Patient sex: M
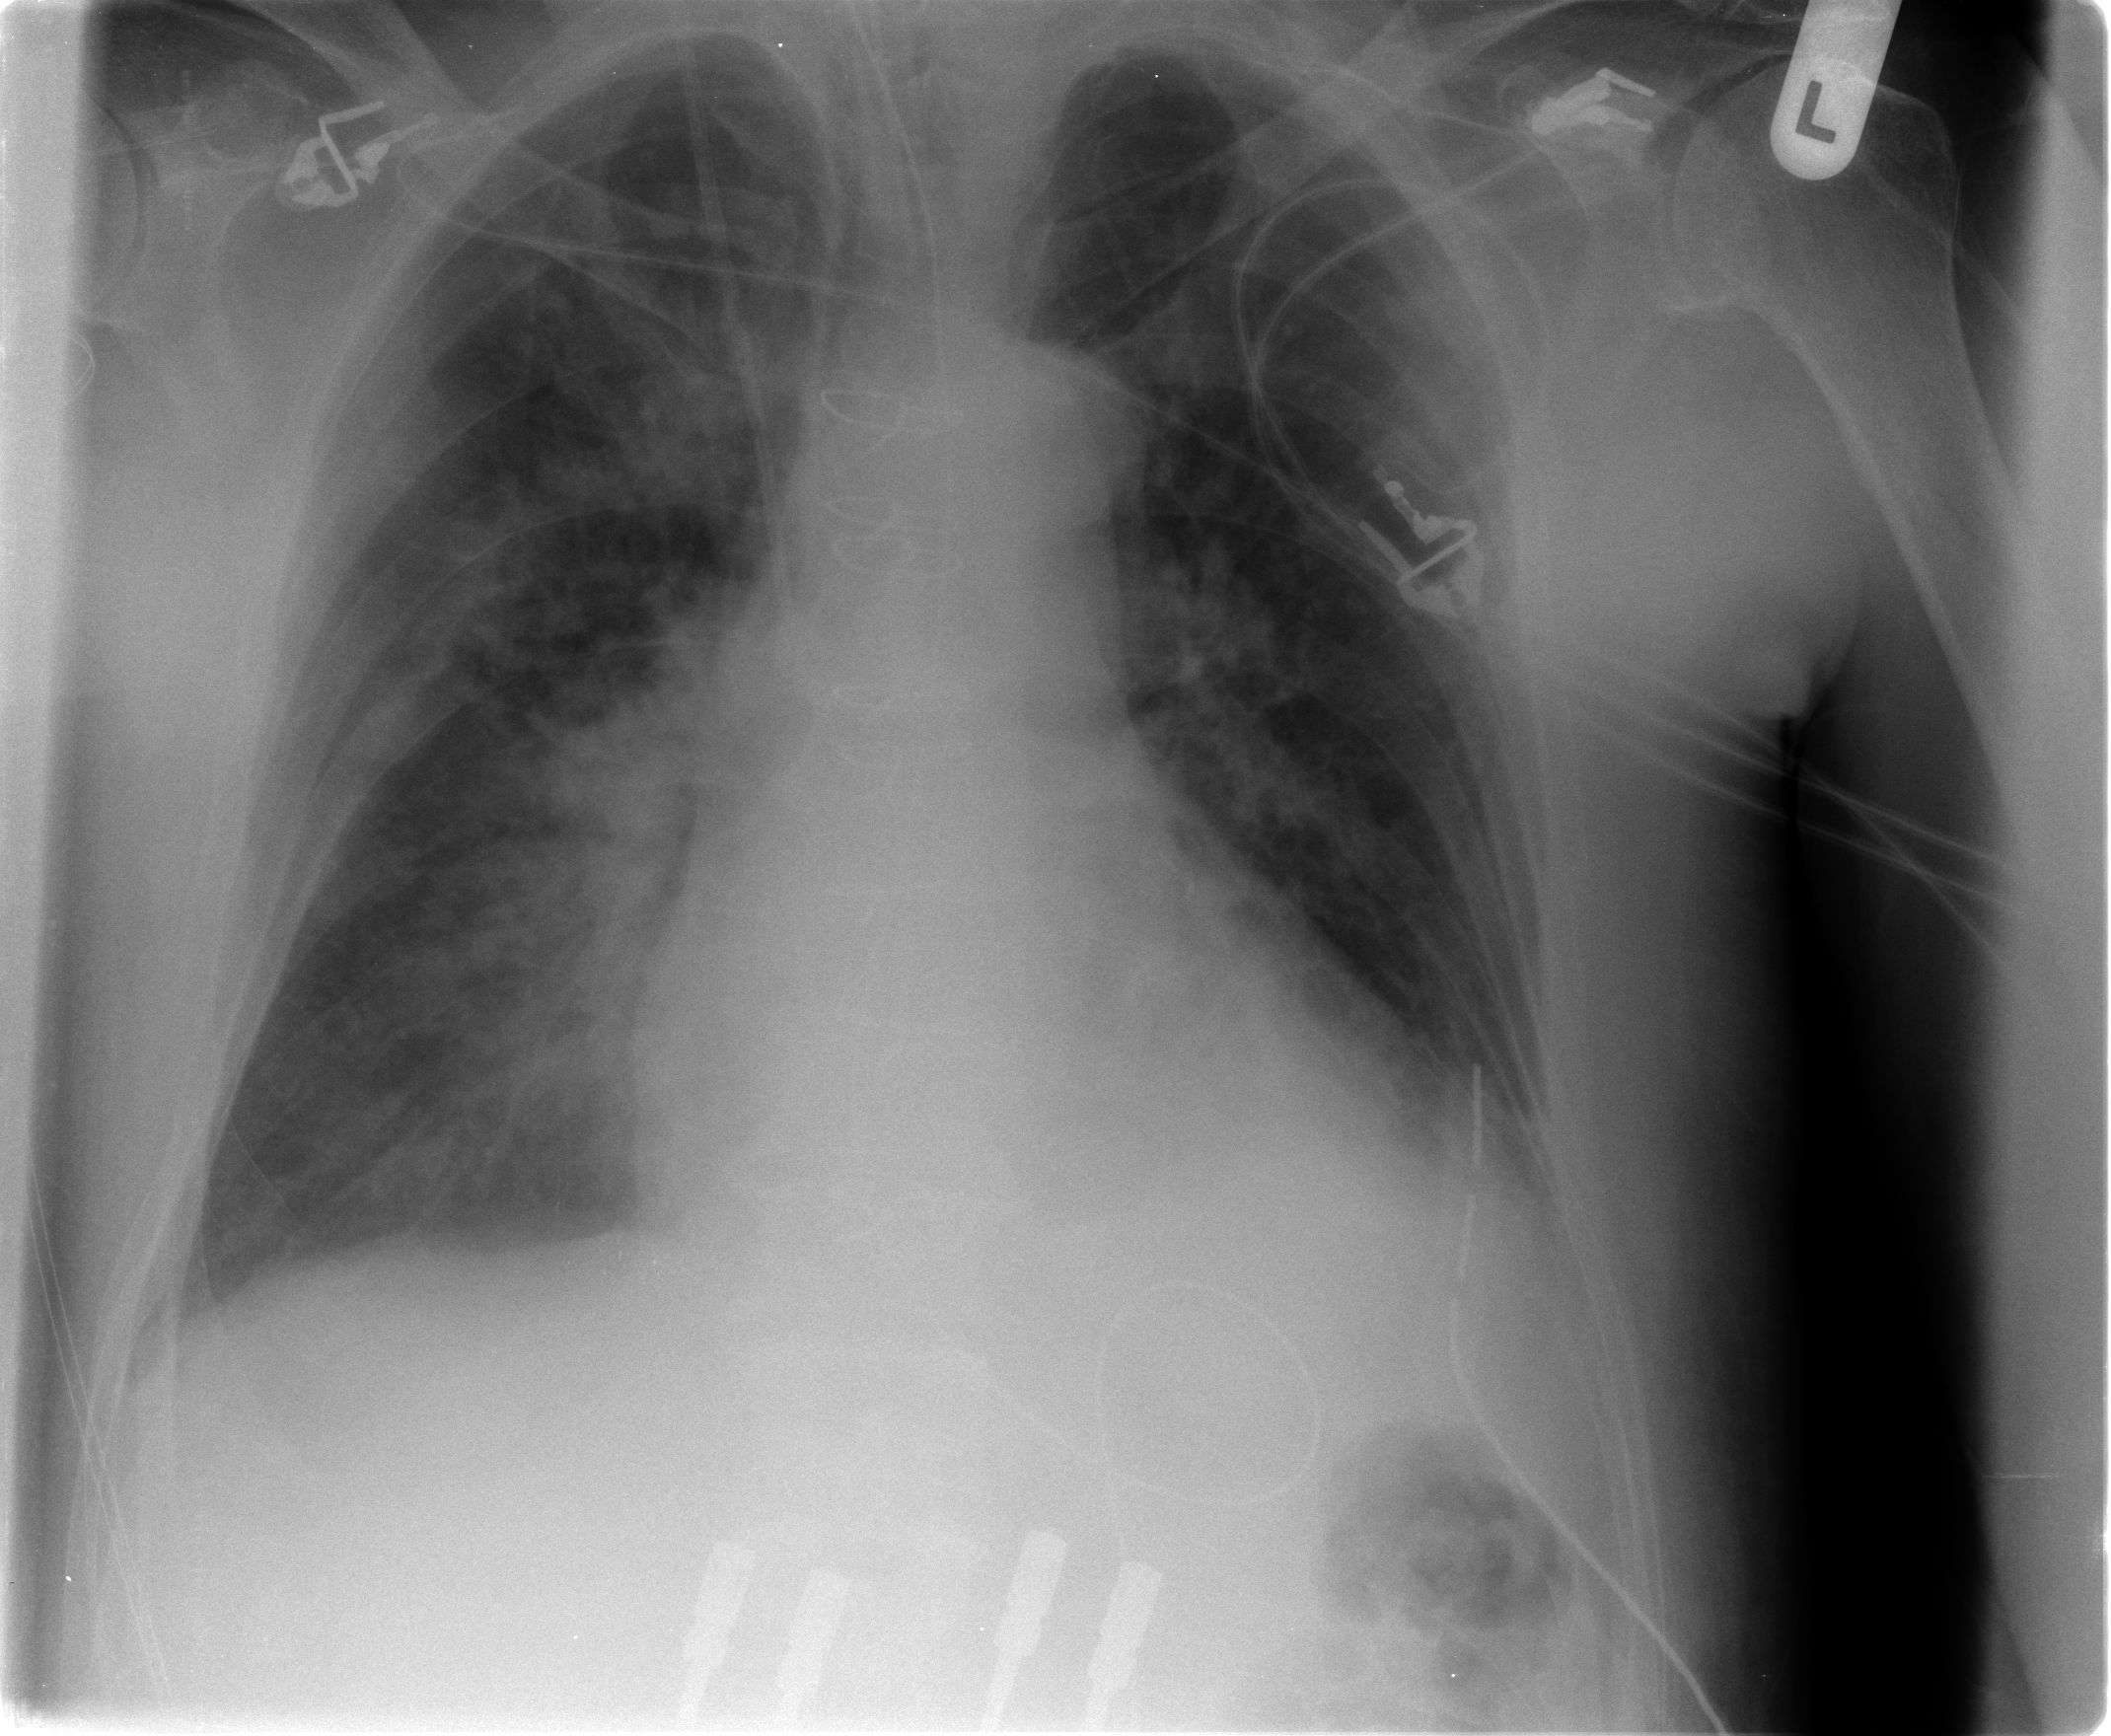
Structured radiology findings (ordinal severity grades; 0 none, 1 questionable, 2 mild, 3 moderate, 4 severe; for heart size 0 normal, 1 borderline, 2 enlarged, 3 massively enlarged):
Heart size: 1
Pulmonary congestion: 1
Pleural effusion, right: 1
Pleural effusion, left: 1
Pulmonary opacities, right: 3
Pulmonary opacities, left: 1
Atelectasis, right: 2
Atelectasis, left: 1